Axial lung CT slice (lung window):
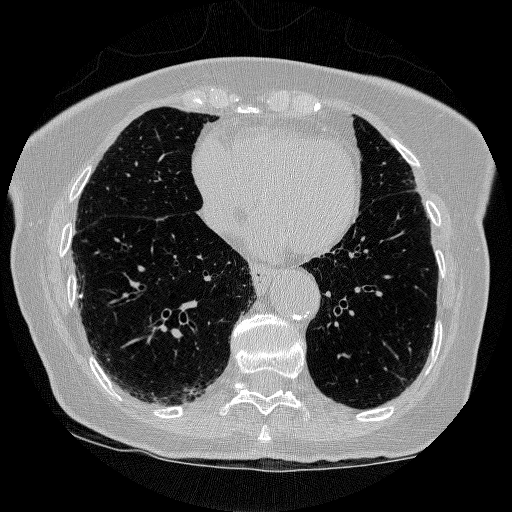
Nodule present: yes
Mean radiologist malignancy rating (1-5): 1